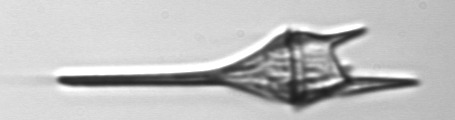
Label: Tripos_lineatus